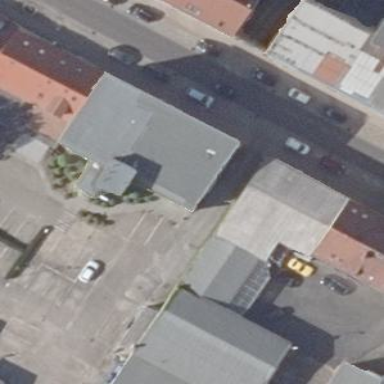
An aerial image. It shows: Commercial building.